Field crop: maize
Growth stage: 2
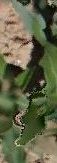
Species: maize